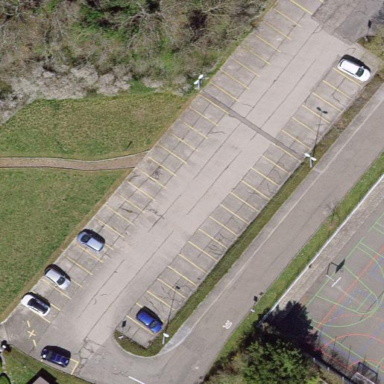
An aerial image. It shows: Parking area with surface.